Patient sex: F
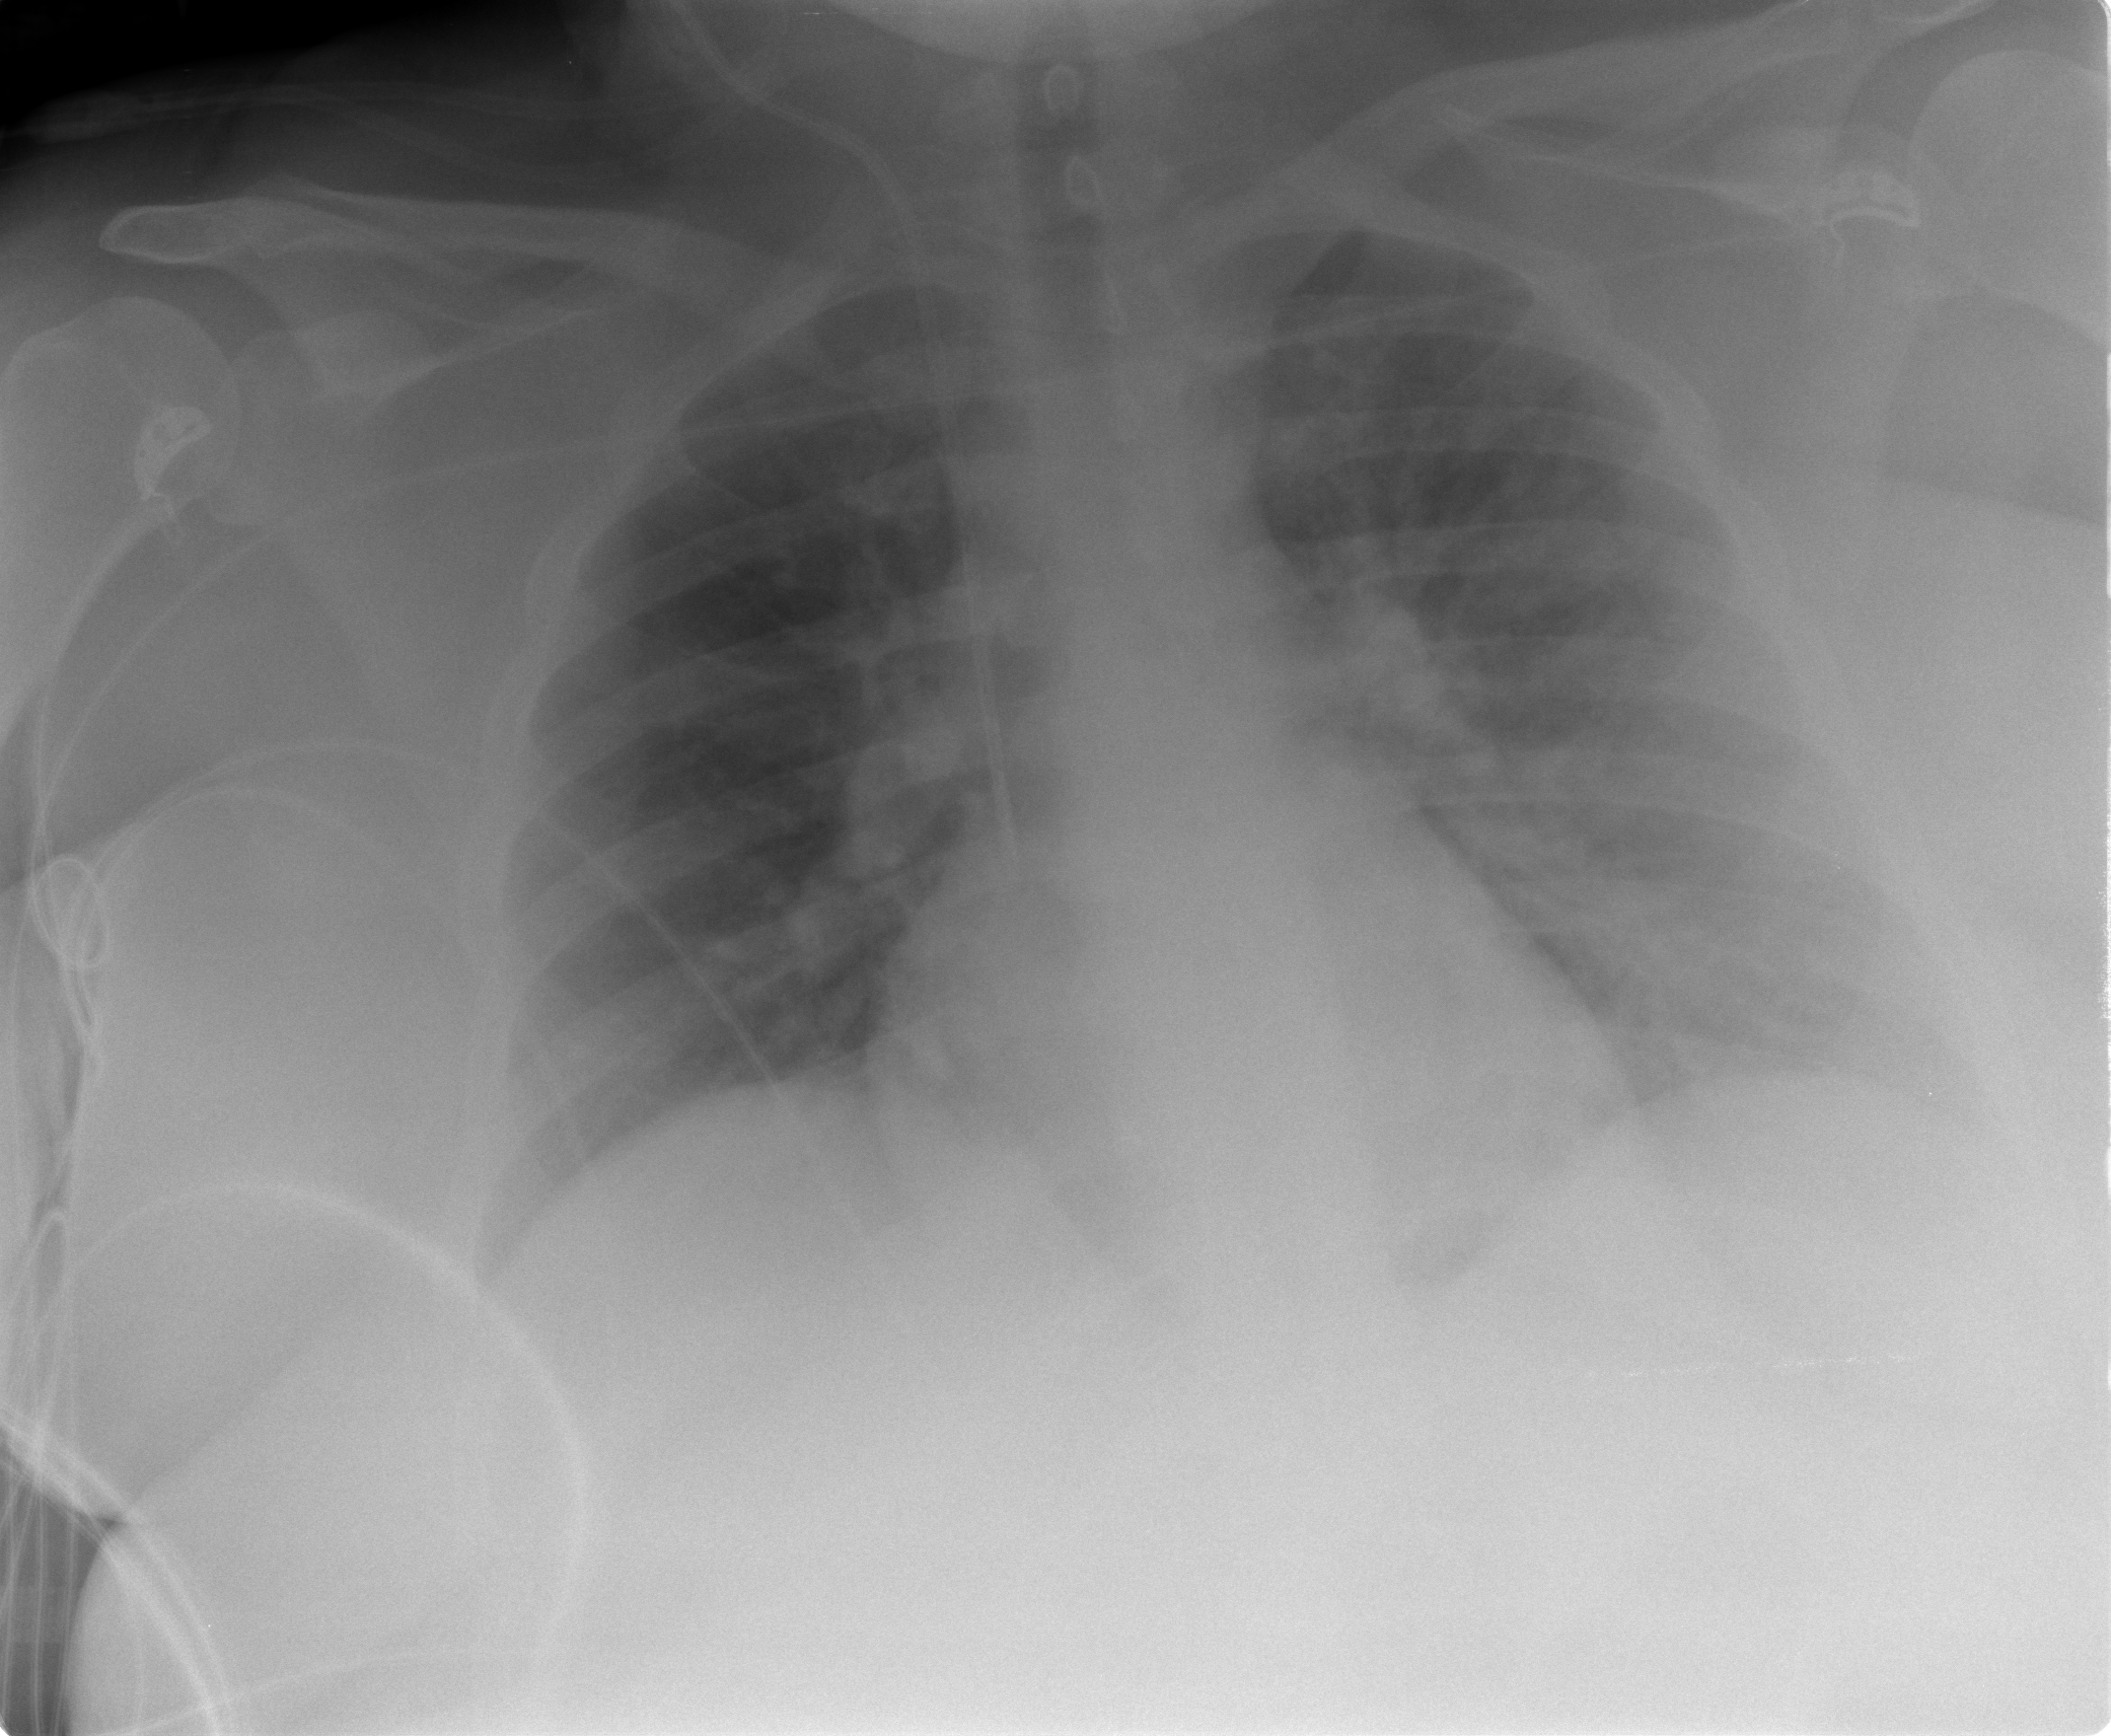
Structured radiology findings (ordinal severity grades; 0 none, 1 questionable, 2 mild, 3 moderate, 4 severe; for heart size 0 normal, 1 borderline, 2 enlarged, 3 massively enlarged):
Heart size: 0
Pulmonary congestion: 2
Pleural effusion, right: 0
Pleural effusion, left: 0
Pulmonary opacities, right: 0
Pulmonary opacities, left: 2
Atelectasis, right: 0
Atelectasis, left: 0